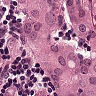
Metastatic tissue present: yes